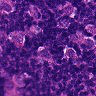
Metastatic tissue present: yes